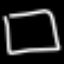
Label: square